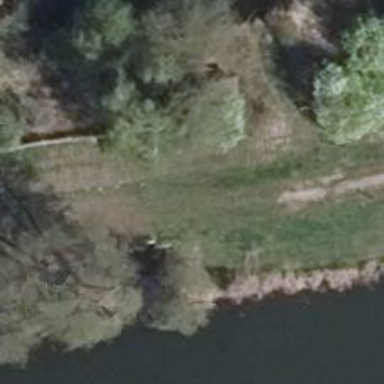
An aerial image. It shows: Path with embankment.